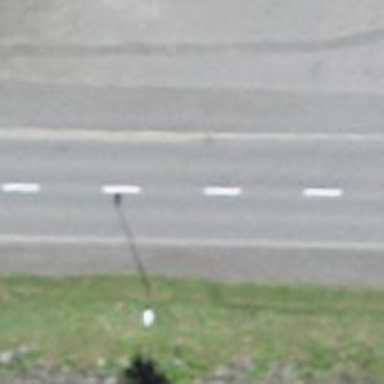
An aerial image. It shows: Secondary road.